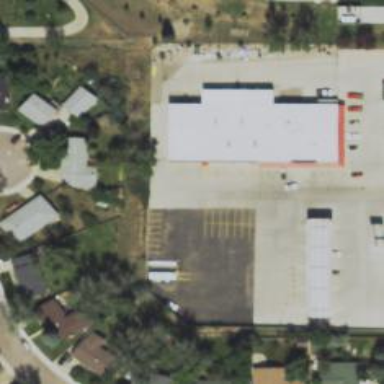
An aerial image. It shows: Convenience shop.